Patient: sex M, age 79
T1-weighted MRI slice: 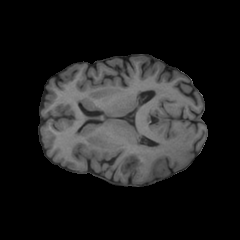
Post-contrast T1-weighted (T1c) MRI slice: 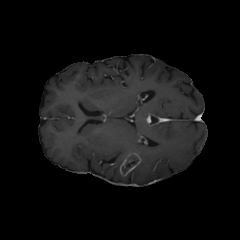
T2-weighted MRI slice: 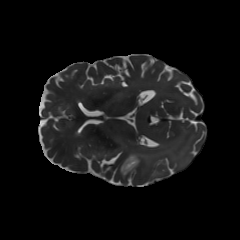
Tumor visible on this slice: yes
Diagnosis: Glioblastoma, IDH-wildtype
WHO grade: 4